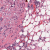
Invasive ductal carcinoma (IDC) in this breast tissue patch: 1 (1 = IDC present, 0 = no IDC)